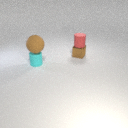
small brown metal cube behind small cyan rubber cylinder